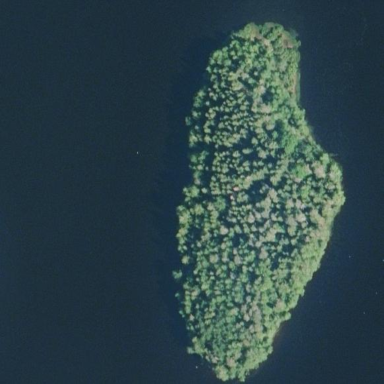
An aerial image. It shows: Island.